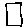
Label: square